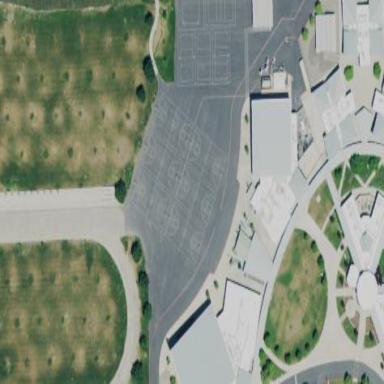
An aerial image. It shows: School.